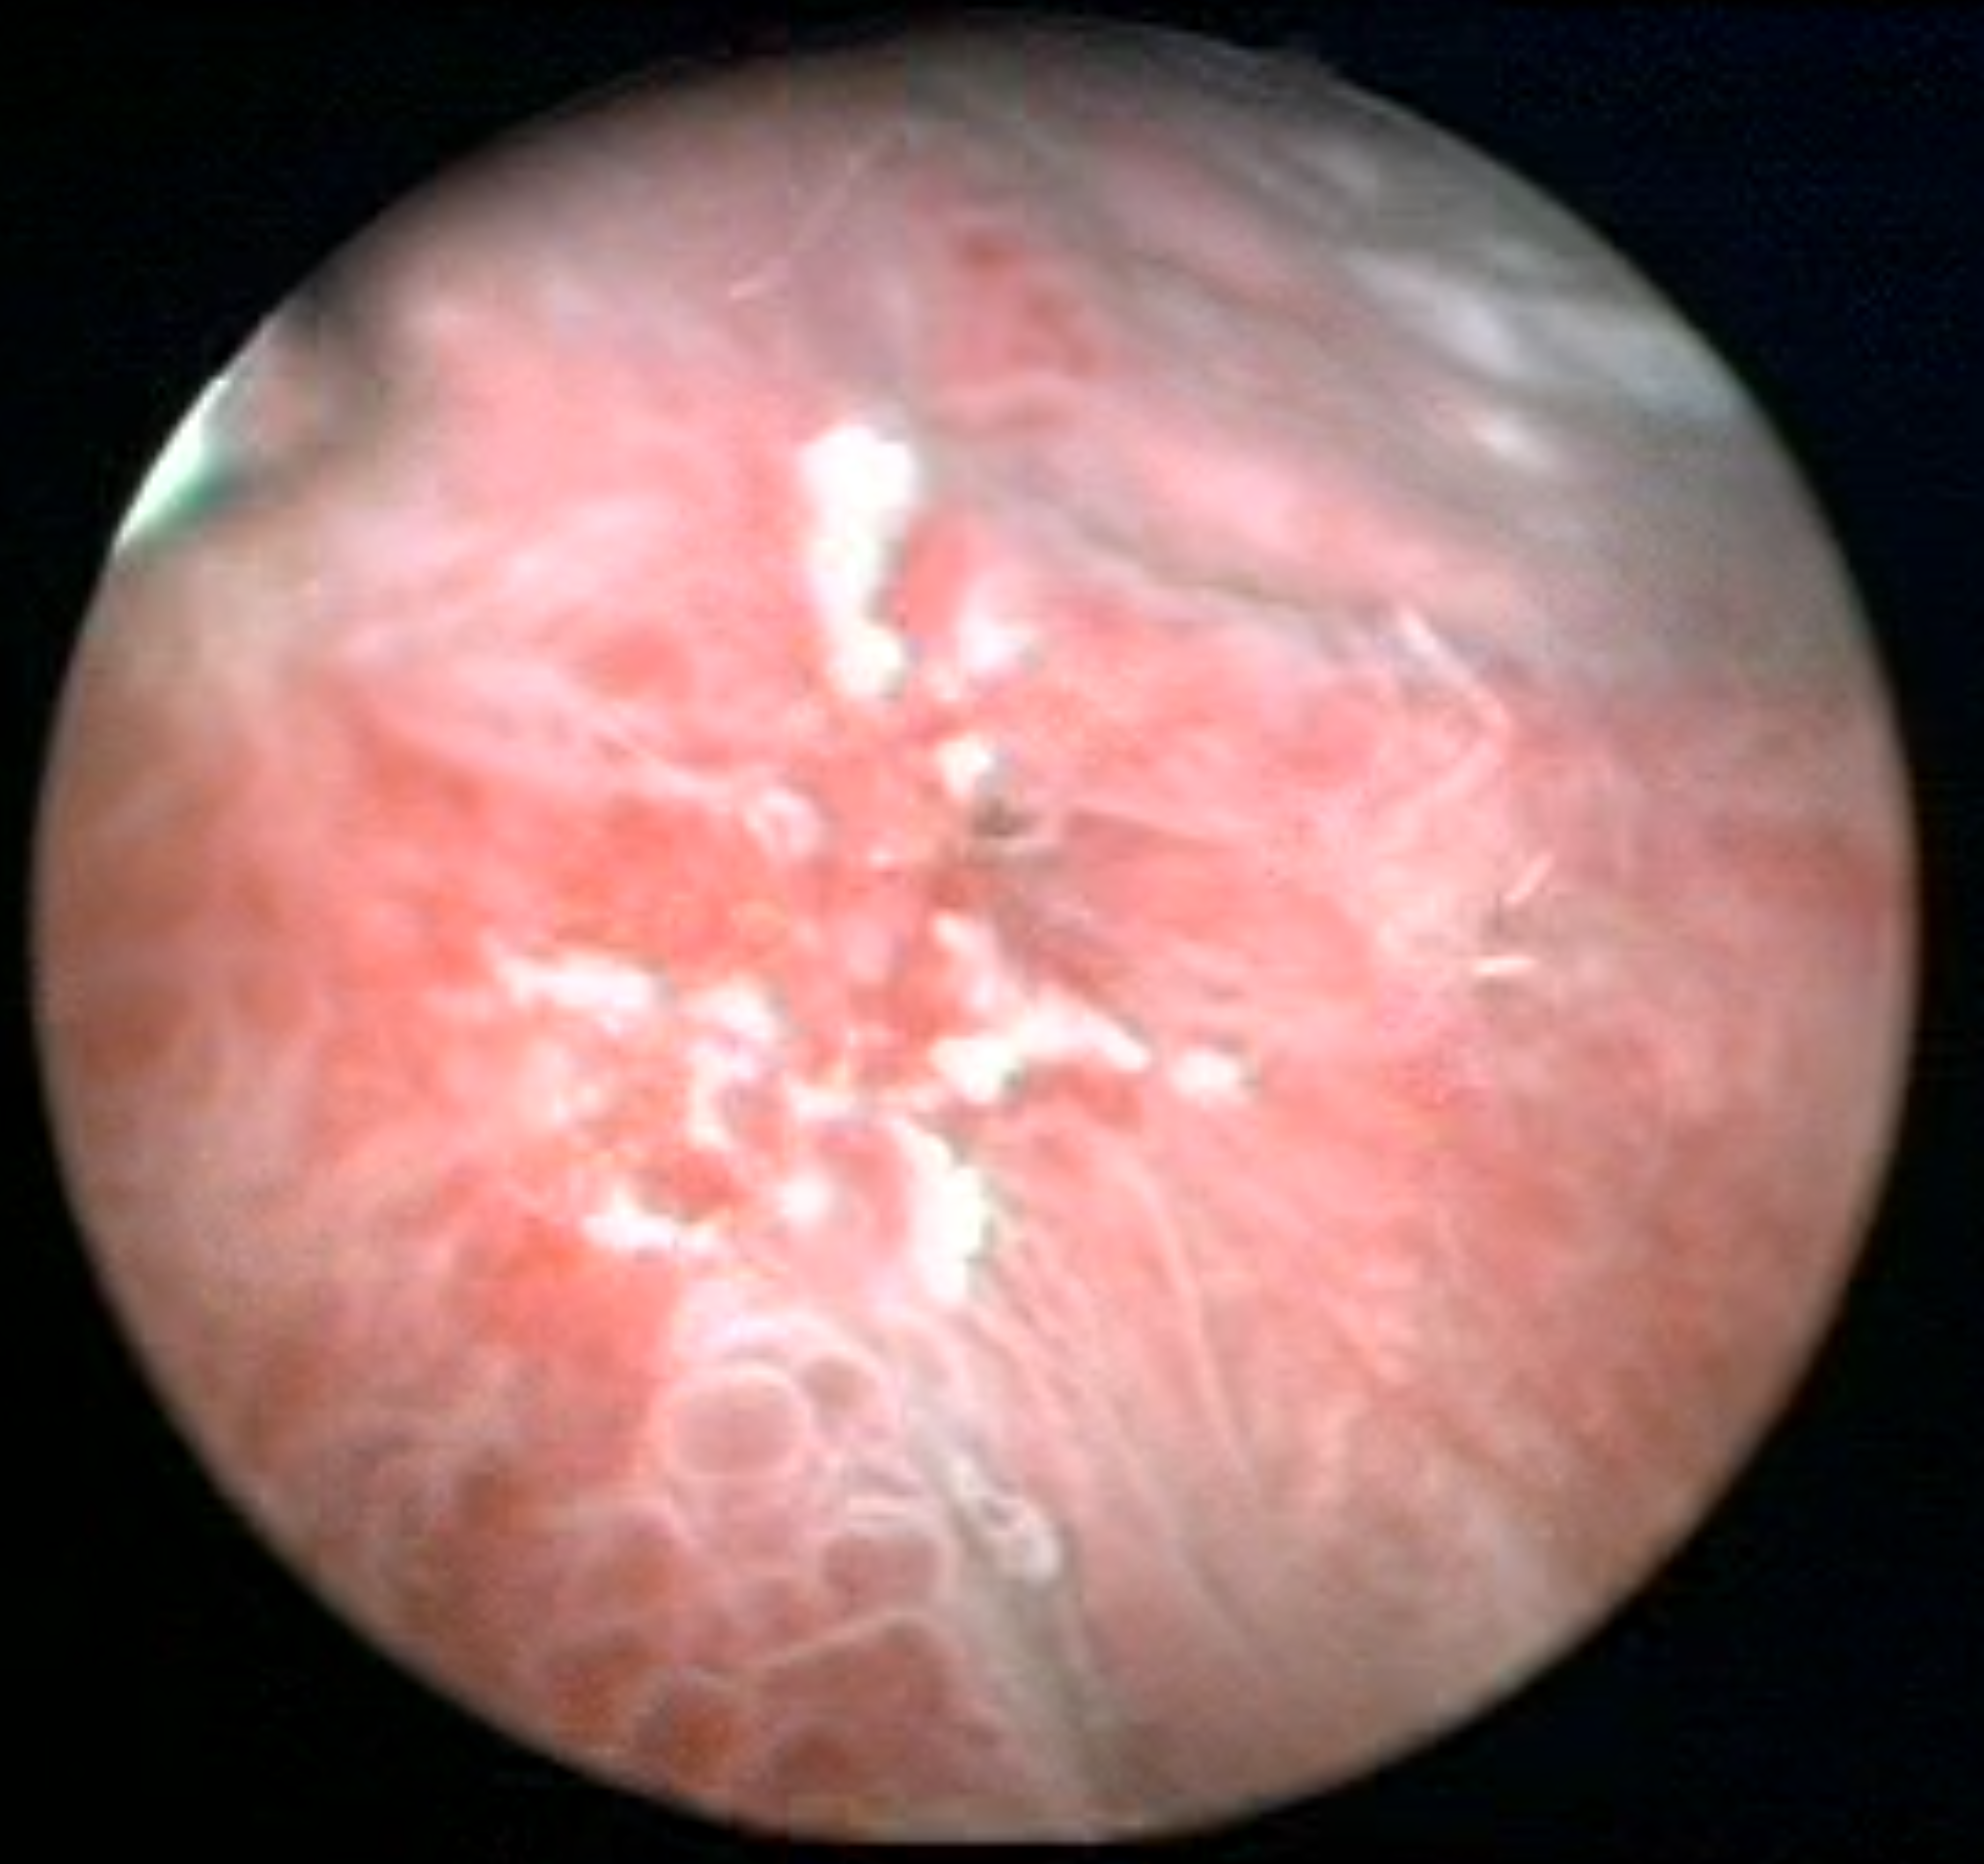
Modality: WLC
Class: Non-malignant
Subclass: InflammationNOS
Lesion: L1
Morphology: Non-papillary
Bladder cancer association: No